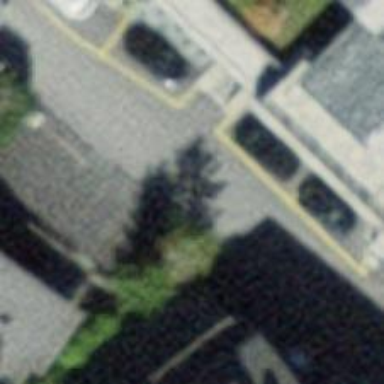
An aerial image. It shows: Bollard.